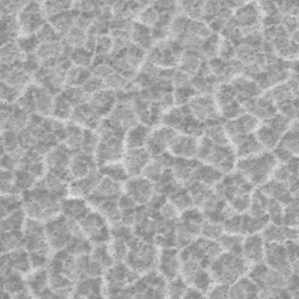
Label: frost